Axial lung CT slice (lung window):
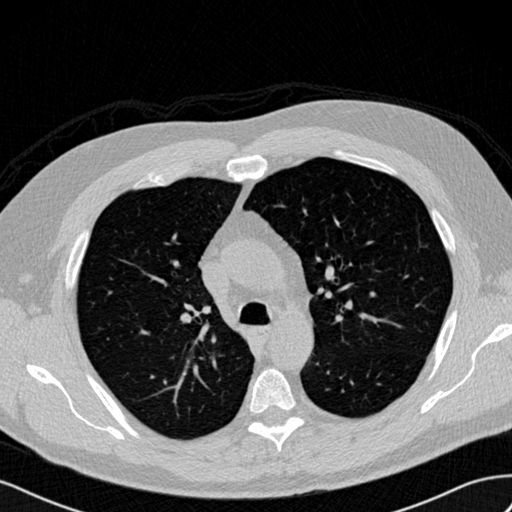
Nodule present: no